Field crop: tomato
Growth stage: 1
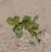
Species: portulaca